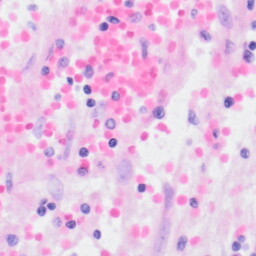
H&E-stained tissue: Kidney